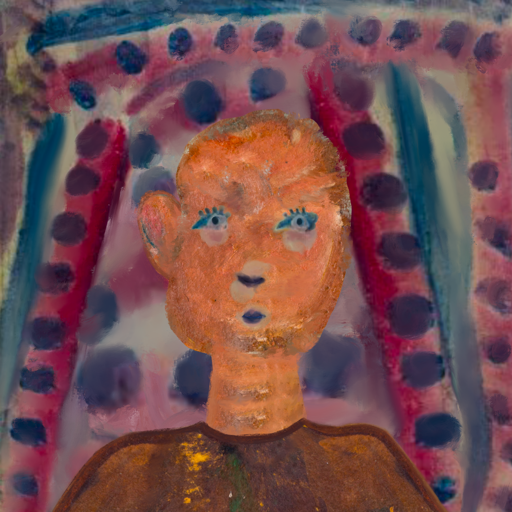
Background: HillGirl, Head And Neck Front: Boggyland, Face Front: Hill_Girl, Bust: Comrade, Hair Front: Blank, Head Accessory: Blank, Second Necklace: Blank, Necklace: Blank, Baby: Blank